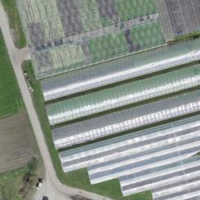
EUNIS habitat code: 54
Species observed at this site:
Salix alba